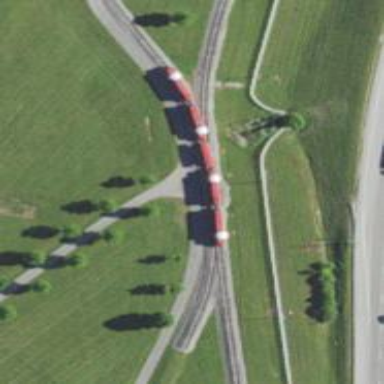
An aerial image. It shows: Preserved railway.